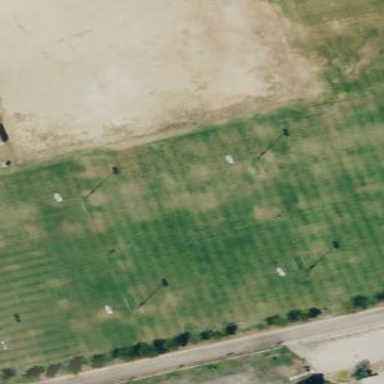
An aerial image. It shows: Soccer pitch for leisureland activities.